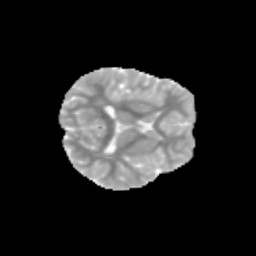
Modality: MD
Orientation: axial
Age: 9
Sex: female
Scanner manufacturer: siemens
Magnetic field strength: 3 T
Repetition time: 3.8 s
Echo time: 0.07 s